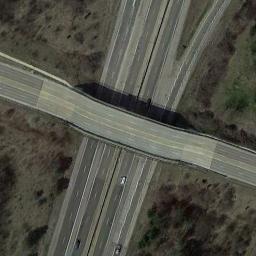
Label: overpass